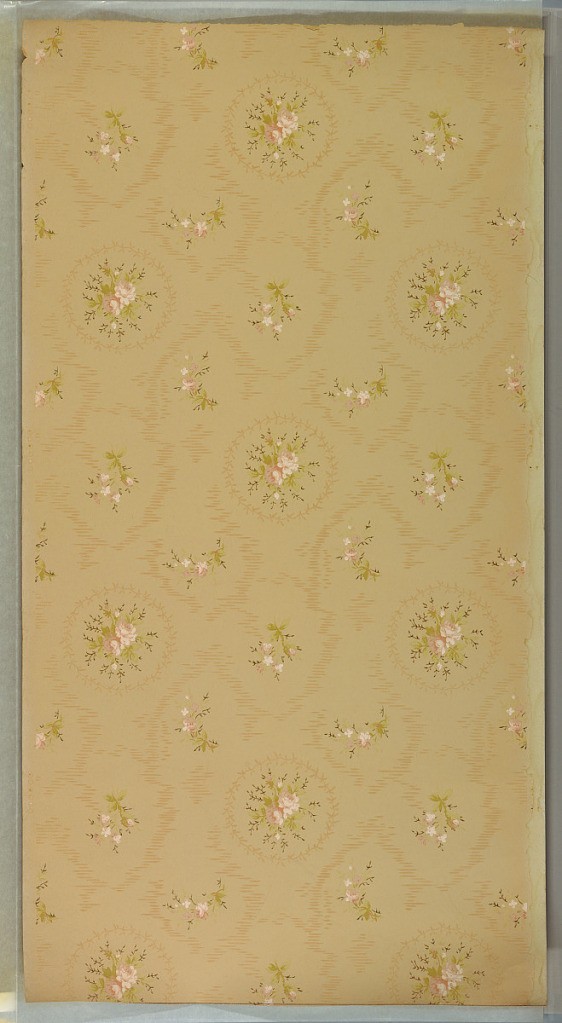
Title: Ceiling paper
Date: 1905–1915
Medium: Machine-printed paper, liquid mica
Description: Floral bouquets in foliate wreaths interspersed with smaller floral bouquets on moire background. Pink-beige ground. Printed in pinks, greens, white and metallic gold (which is turning green in some spots).